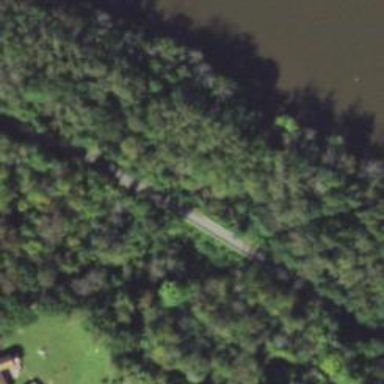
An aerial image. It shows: Culvert tunnel.